Brain MRI, t2w sequence, axial 2D slice.
Patient: age 30, sex M, weight 78 kg, height 1.78 m
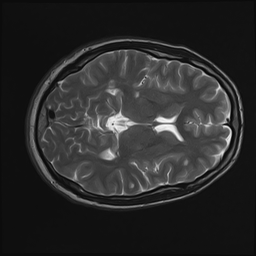